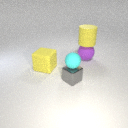
small gray metal cube below small cyan rubber sphere